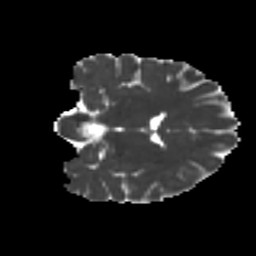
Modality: MD
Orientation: coronal
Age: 22
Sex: female
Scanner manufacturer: ge
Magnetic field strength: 3 T
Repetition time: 7.8 s
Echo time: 0.0606 s